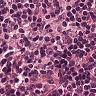
Metastatic tissue present: no